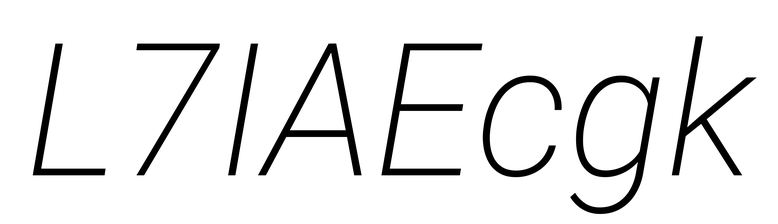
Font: Roboto-Italic_ExtraLight_Italic